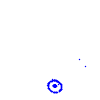
Particle: electron